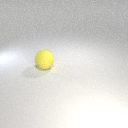
large yellow rubber sphere